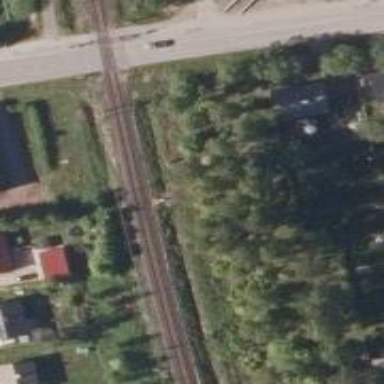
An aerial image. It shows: Railway signal.